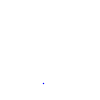
Particle: proton